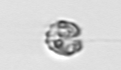
Label: coccolithophorid